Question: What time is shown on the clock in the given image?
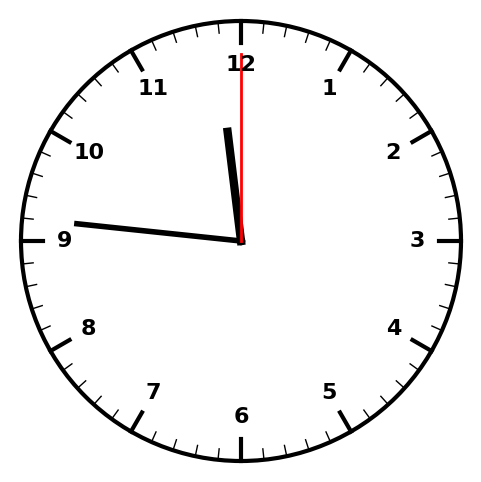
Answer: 11:46:00